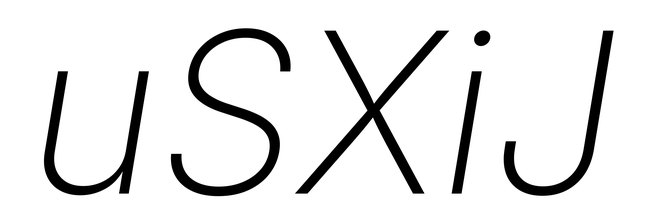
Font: Inter-Italic_ExtraLight_Italic